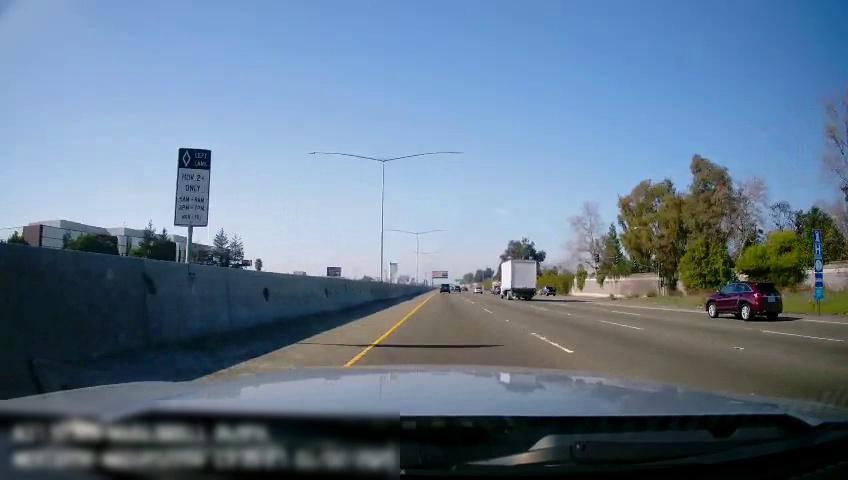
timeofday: Day
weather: Sunny
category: Drivable Space
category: Vehicles | SUV
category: Vehicles | Truck
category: Vehicles | Truck
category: Vehicles | SUV
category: Lanes | Current Lane
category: Lanes | Current Lane
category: Lanes | Alternate Lane
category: Lanes | Alternate Lane
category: Lanes | Alternate Lane
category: Traffic | Signs
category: Traffic | Signs
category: Traffic | Signs
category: Traffic | Signs
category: Traffic | Signs
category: Traffic | Signs
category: Traffic | Signs